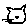
Label: cat